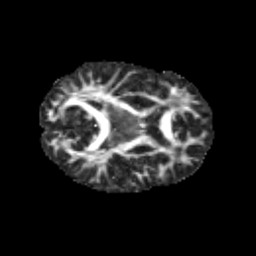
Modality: FA
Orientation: axial
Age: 13
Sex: male
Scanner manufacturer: siemens
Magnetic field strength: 3 T
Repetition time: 3.8 s
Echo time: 0.07 s